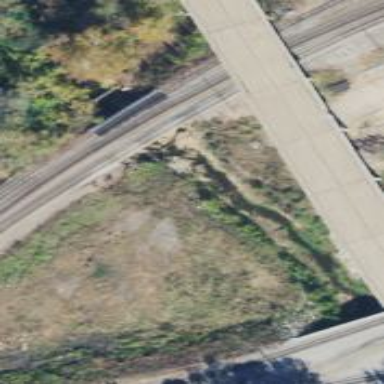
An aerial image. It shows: Two railway tracks with rails.